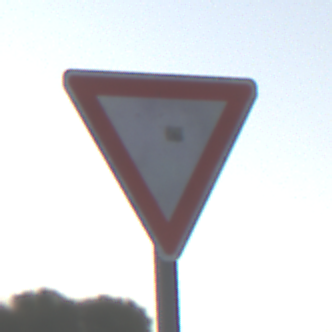
Verkehrszeichen: VorfahrtGewaehren
Umgebung: Outdoor, Nature
Tageszeit: SunriseSunset
Wetter: PartlyCloudy
Licht: Natural
Jahreszeit: NotSpecified
Kontrast: LowContrast